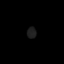
Tissue: lung
Cell type: Epithelial cells
Senescence score: 0.2194
Nuclear area (px): 104
Mean DAPI intensity: 29.106